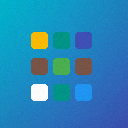
Screen state: on